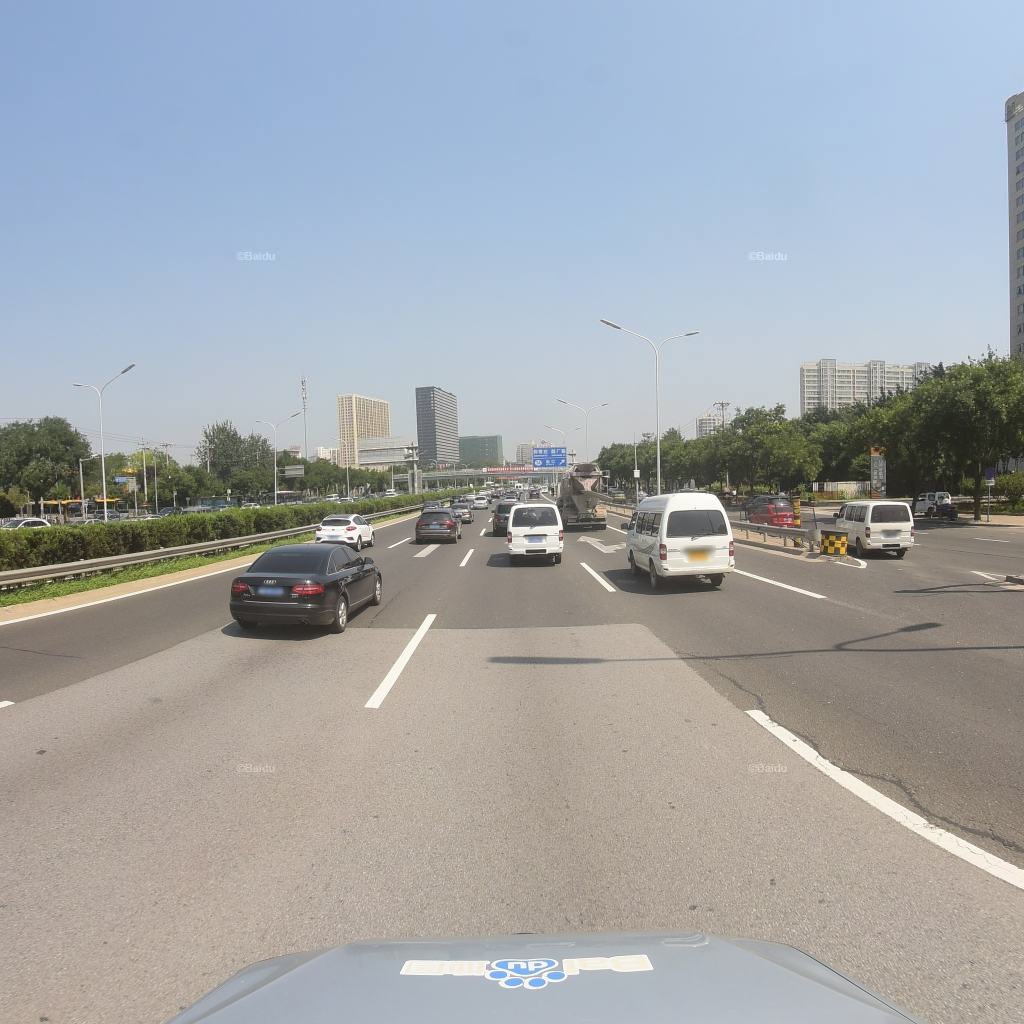
Region: Fengtai
Road damage annotations: transverse patch, longitudinal patch, longitudinal patch